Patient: sex M, age 52
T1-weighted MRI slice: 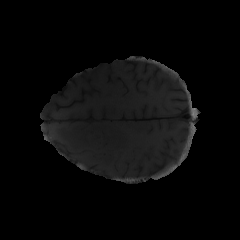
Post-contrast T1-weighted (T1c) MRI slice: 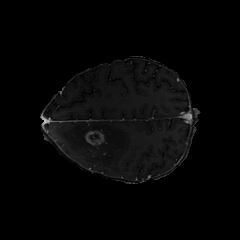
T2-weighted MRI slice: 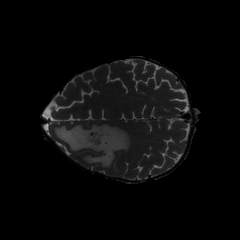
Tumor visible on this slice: yes
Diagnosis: Glioblastoma, IDH-wildtype
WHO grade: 4